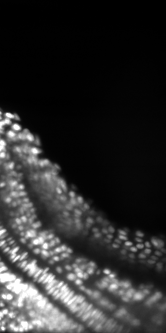
Sample: Zebrafish_2
Volume: 201 slices, 333x166 pixels
Nuclei in middle slice: 250